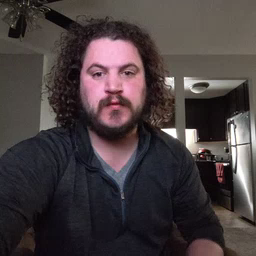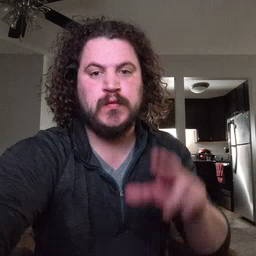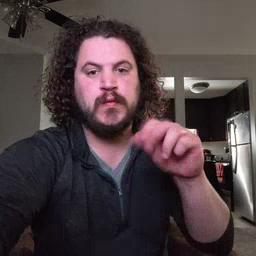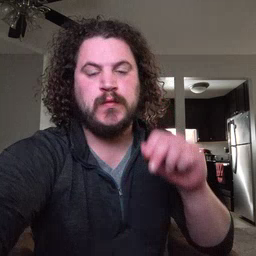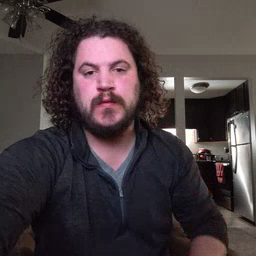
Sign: no